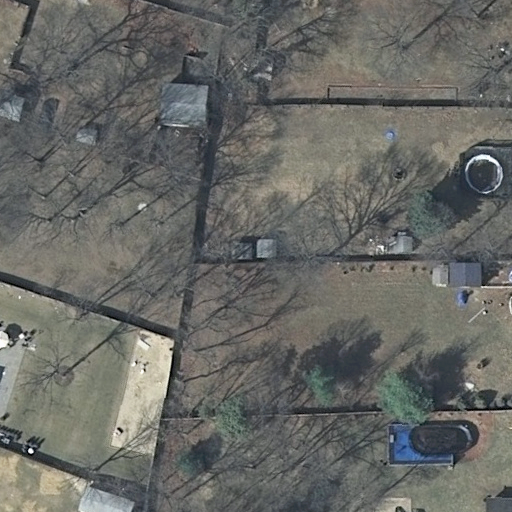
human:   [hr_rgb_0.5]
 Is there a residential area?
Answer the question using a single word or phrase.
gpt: yes

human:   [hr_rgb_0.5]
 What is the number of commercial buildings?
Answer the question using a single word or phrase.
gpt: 0

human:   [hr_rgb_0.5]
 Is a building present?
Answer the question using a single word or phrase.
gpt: yes

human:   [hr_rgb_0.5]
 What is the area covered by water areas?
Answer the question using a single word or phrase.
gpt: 0m2

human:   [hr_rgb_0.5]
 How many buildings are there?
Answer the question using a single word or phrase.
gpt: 5

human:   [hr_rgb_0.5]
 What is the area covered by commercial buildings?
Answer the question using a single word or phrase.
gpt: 0m2

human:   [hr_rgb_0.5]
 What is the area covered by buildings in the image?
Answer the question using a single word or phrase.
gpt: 187m2

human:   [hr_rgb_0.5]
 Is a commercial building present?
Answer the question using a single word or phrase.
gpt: no

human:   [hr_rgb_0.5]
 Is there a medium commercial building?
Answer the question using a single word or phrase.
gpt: no

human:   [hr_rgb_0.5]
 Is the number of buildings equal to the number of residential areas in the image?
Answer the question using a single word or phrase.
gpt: no

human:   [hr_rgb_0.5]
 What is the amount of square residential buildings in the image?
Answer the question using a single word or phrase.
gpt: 0

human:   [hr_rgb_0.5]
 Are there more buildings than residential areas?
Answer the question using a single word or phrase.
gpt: yes

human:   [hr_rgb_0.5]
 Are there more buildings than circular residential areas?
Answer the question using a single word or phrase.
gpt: yes

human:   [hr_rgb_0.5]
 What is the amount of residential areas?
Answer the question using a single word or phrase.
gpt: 1

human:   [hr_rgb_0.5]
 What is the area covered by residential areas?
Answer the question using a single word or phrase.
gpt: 10599m2

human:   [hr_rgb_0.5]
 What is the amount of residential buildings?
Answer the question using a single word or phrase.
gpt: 1

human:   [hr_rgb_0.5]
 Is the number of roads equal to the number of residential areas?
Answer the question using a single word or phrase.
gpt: no

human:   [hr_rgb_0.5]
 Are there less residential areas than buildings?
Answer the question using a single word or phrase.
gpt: yes

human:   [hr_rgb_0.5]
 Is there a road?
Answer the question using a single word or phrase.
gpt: no

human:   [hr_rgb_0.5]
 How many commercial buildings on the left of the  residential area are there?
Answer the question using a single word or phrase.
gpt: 0

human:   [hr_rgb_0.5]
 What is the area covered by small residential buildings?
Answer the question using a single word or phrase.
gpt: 13m2

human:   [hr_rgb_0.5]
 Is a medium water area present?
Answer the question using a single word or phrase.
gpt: no

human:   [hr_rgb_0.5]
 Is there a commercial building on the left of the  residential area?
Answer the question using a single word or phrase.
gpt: no

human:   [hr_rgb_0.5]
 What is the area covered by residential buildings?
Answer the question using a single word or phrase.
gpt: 13m2

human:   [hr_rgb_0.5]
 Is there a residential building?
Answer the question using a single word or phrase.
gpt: yes

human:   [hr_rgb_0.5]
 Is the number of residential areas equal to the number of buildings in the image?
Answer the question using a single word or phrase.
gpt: no

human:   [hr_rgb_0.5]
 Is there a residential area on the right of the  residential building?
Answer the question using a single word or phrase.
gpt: no

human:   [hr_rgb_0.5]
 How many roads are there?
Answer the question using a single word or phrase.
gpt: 0

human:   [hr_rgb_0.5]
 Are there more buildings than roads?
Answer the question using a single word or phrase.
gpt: yes

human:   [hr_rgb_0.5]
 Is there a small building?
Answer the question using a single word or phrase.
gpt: yes

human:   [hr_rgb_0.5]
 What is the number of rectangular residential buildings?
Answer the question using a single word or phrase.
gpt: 1

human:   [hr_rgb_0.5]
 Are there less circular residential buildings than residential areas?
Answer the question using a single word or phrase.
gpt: yes

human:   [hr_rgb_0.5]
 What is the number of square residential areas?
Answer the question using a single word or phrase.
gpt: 0

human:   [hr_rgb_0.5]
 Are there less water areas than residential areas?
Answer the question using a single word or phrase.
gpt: yes

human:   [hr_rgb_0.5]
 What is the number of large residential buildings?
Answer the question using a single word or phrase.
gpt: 0

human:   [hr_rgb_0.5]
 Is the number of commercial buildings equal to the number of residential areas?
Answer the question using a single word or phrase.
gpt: no

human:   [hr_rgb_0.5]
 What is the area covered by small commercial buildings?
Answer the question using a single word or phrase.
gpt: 0m2

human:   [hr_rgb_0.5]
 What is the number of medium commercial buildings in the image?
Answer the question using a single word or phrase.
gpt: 0

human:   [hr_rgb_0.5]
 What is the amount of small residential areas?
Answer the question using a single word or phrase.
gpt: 0

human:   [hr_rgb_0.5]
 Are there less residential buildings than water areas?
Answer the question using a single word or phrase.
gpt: no

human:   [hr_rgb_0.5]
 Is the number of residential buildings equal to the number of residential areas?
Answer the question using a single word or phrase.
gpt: yes

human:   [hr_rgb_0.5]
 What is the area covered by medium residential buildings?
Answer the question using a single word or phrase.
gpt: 0m2

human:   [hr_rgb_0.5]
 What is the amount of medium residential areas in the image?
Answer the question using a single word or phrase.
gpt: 0

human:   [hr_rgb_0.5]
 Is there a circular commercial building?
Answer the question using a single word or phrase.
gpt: no

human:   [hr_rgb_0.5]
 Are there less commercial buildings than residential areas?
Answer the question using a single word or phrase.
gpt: yes

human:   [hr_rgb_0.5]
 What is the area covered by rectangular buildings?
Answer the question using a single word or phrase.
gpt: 148m2

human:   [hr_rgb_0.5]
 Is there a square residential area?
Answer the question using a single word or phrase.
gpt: no

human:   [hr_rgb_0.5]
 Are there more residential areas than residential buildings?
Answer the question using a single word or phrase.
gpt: no

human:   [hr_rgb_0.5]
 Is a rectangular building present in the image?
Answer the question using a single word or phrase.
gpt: yes

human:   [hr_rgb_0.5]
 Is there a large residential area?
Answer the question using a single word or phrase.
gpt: yes

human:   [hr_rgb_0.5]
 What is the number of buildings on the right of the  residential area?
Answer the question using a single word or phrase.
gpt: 0

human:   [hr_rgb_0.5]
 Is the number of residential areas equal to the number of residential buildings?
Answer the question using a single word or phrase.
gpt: yes

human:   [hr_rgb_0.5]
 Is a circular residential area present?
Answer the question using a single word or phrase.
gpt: no

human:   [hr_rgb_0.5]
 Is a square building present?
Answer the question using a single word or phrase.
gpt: no

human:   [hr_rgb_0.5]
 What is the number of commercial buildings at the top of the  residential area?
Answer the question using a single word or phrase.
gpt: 0

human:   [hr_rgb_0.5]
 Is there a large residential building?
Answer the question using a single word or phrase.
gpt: no

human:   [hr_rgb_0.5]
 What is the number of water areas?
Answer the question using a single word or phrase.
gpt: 0

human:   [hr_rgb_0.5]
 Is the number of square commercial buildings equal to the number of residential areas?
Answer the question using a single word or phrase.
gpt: no

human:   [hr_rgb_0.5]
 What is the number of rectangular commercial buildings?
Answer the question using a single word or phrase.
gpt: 0

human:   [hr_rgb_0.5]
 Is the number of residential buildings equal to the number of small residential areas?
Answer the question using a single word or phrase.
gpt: no

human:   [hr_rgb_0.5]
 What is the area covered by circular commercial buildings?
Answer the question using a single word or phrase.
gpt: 0m2

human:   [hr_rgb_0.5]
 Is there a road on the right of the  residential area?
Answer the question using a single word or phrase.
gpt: no

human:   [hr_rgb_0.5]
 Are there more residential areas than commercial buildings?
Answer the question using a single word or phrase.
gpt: yes

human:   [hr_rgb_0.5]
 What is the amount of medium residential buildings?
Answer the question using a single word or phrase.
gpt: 0